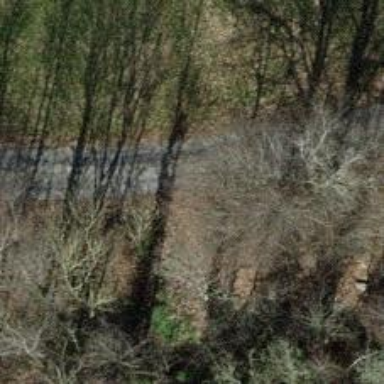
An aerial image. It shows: Unclassified road.